Aerial crown-view tile of a tropical tree (Barro Colorado Island, Panama), acquired 20241216:
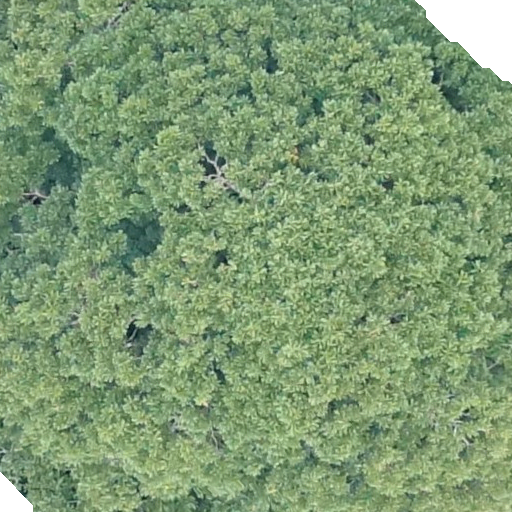
Species: Dipteryx oleifera
GBIF accepted scientific name: Dipteryx oleifera
Crown area: 567.106 m²